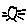
Label: sun